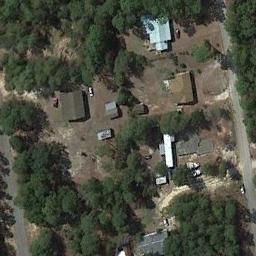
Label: medium_residential